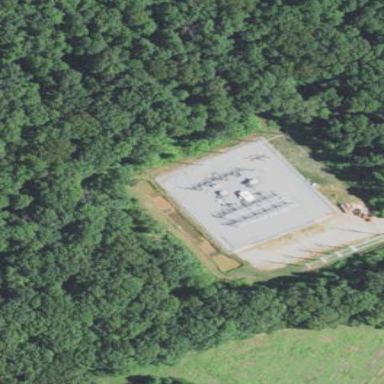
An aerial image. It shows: Distribution power substation secured by fence.